Question: I want to monitor my network against DDoS and found a screen shot of DDoS monitoring alert by someone. Can any one let me know which software is this after seeing snap shot.

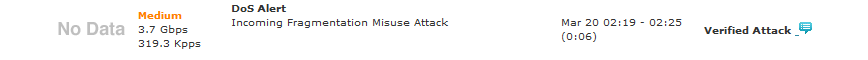
Answer: I don't recognise this specific gui, but it could be a customization of snort Gui's.
You can use snort to achive your goal, there are 4 snort gui project active by today.
here is a description:
BASE
The Basic Analysis and Security Engine was based off of the old ACID code codebase. The ACID GUI interface (which is now dead, and has been for about five or six years) was a college project written by an attendee of Carnegie Mellon. It hasn't been actively developed since about 2003. BASE, a fork of the ACID code, picked up where the original author left off, added a bunch of new features, and made it easy to use, multi-language, and a highly functional GUI. There were plans for a redesign of BASE, including the database format that it reads from, but Kevin Johnson, the original BASE project manager has since left the project and turned the project over to new management. However, it remains the most popular Snort GUI interface with over 215,000 downloads. BASE is written in PHP, and has several dependencies. BASE has it's own IRC channel #secureideas, although there is rarely anyone there, so most people come to the default #snort for help.
Snorby
A relative newcomer to the Snort GUI area, Snorby uses a lot of "Web 2.0" effects and rendering providing the user with a very sharp and beautifully functioning tool. This seems to be the current "go-to" web interface for Snort. While it has many of the features of BASE (and a lot more, hotkeys, classifications, an iOS interface, and actual pdf reporting), and not as featured as SGUIL (in terms of architecture), it's extremely easy to deploy, looks fantastic, and functions as an alert browser very well. Snorby's code is hosted on Github, here. Another advantage of Snorby is that it integrates with the OpenFPC project. Functioning similar to how SGUIL collects all information on the network using Full Packet Capture (FPC), Snorby gives you the ability to not only view the Snort alert, but also to view the alerts in context with the rest of the packet flow on the network. Snorby's IRC channel can be found at #snorby.
SQueRT
Paul wrote in about SQueRT. SQueRT uses the SGuil database format and is also web based. You can see the screenshots and download it at the link above.
There is a comparison of that three too <URL>
There are many more projects but are currently inactive with exception of the <URL>. The most active projects by today, that you can use are and